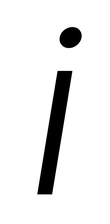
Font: Inter-Italic_Light_Italic